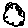
Label: cloud